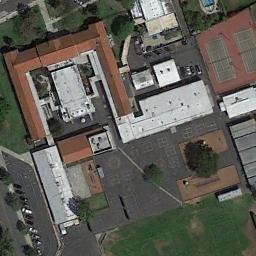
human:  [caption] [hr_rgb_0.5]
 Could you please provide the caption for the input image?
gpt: The building next to the tennis court is next to the parking lot .

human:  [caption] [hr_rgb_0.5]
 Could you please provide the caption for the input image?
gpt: There are two small pure green tennis courts .

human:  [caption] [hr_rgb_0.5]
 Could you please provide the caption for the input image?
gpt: There are many buildings of different shapes beside the tennis courts .

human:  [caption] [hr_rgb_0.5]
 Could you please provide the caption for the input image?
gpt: The tennis court is on the grass next to some buildings .

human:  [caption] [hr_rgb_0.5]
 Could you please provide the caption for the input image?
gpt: There are some buildings beside the tennis court .